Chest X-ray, PA view. Patient: 58 years old, sex M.
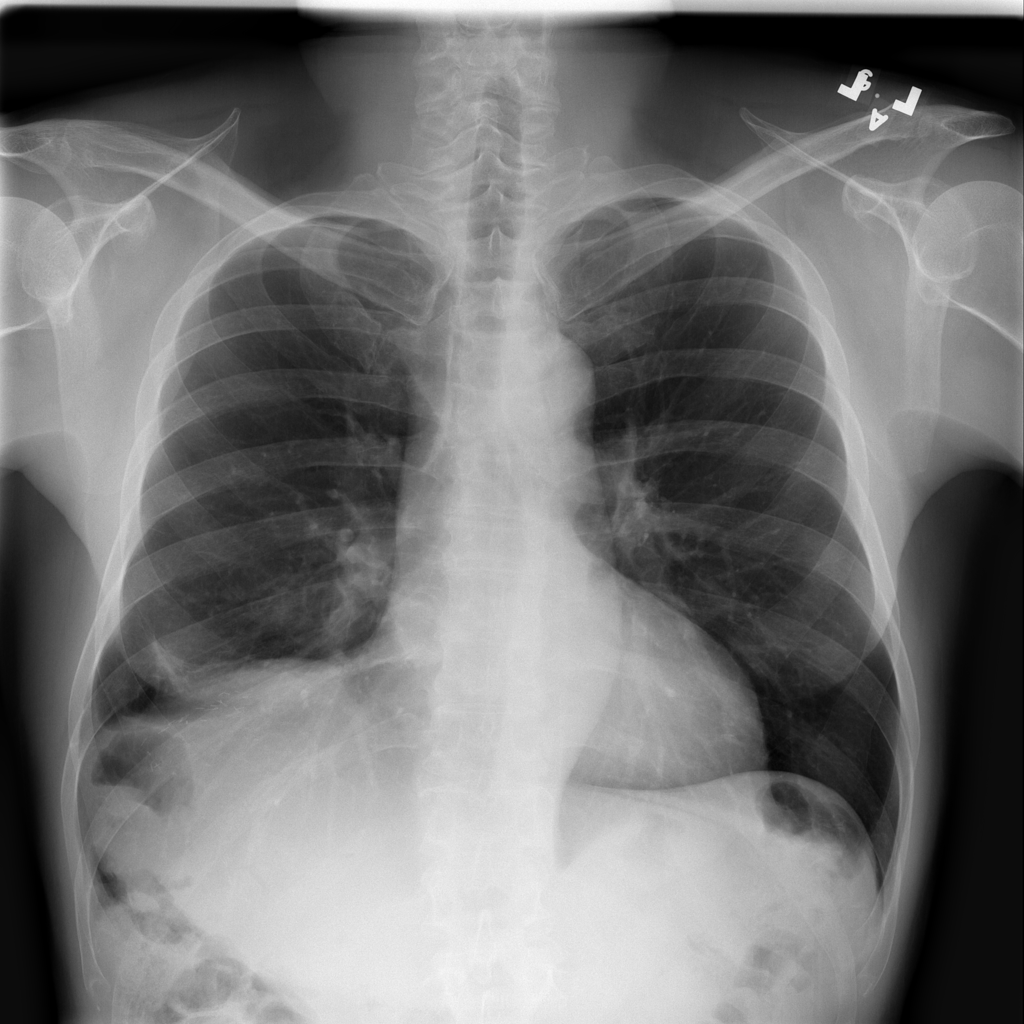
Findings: No Finding